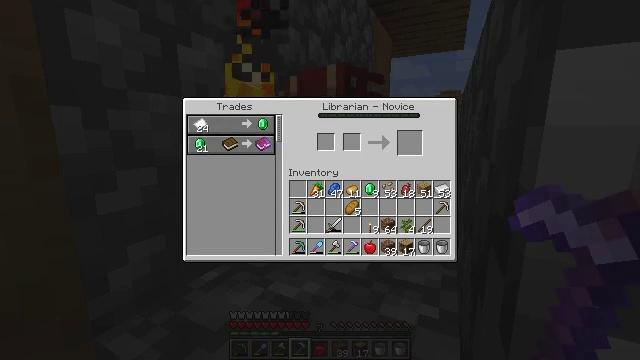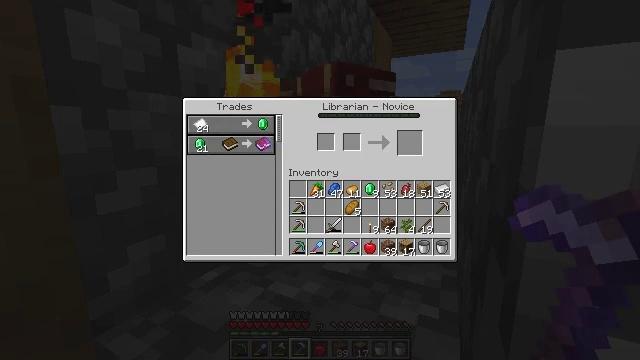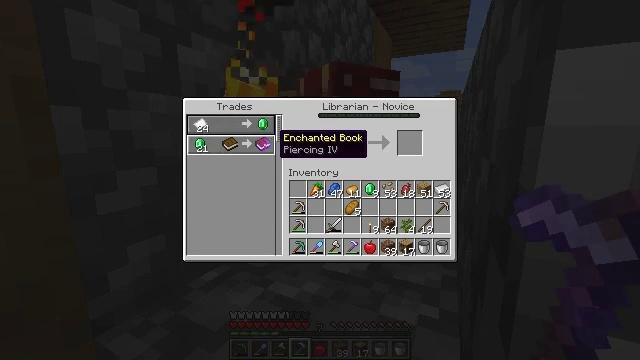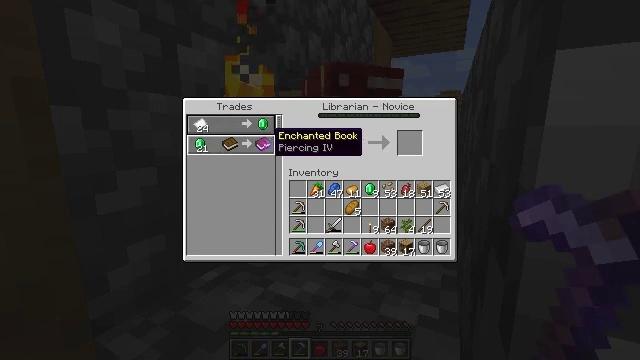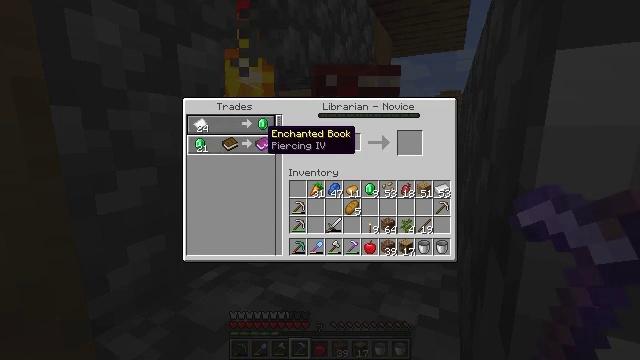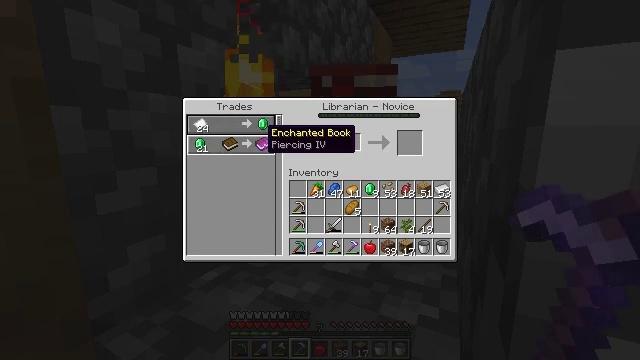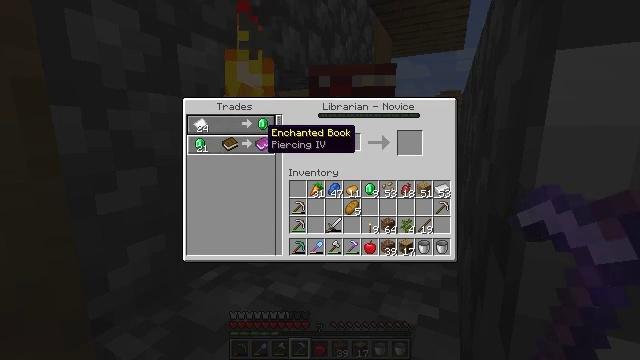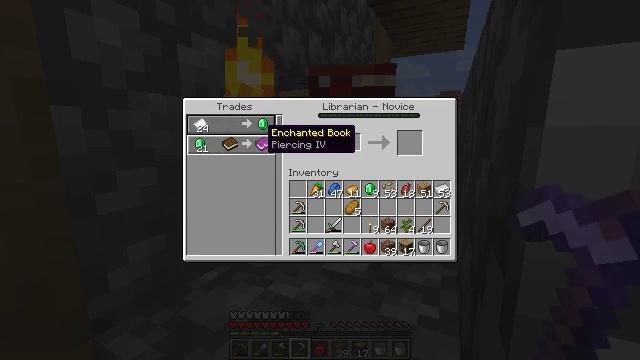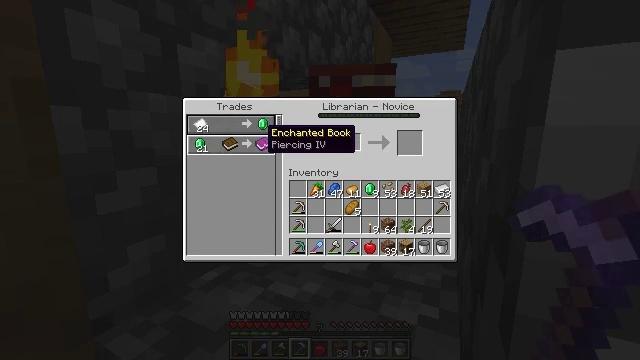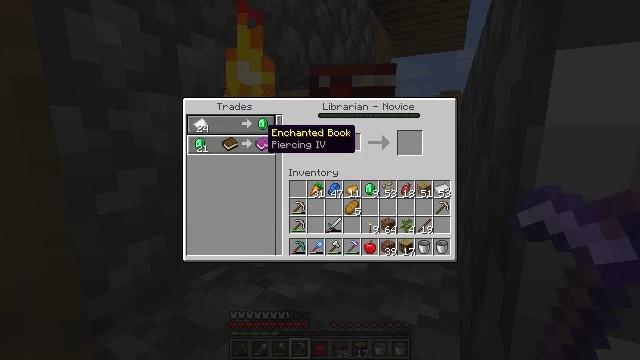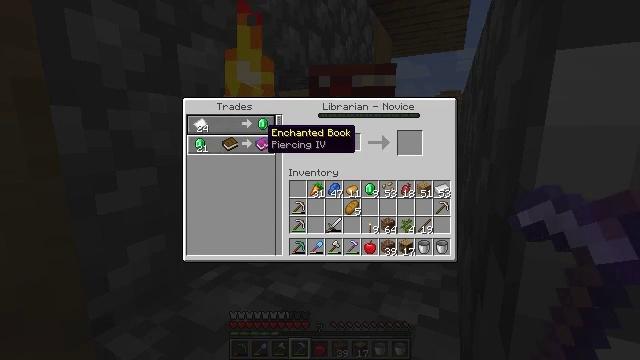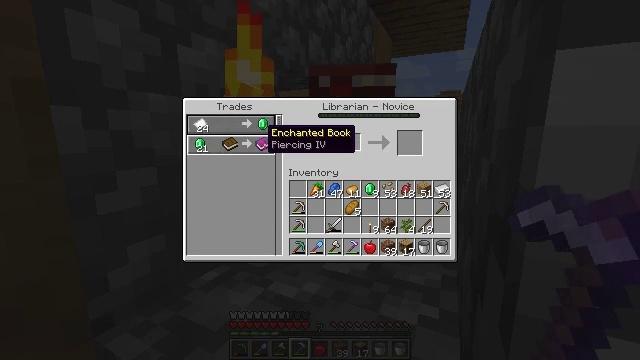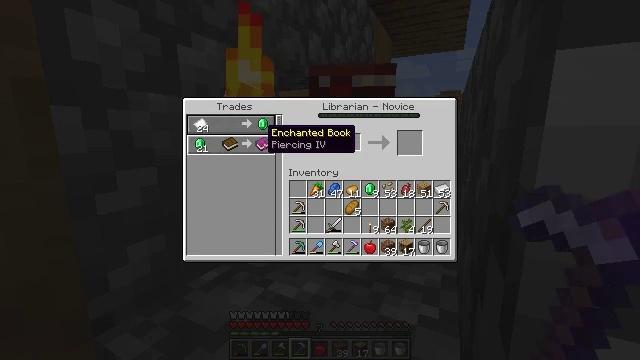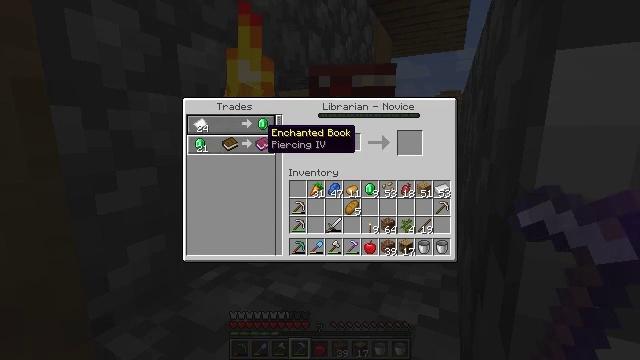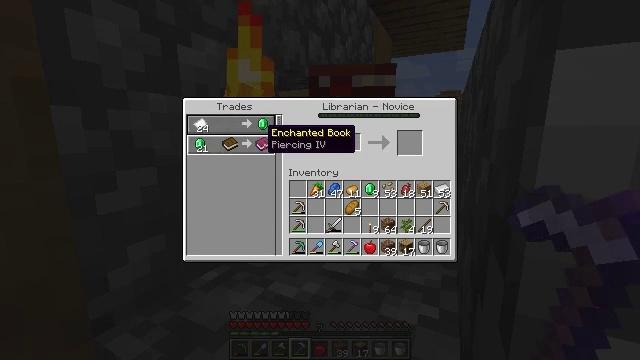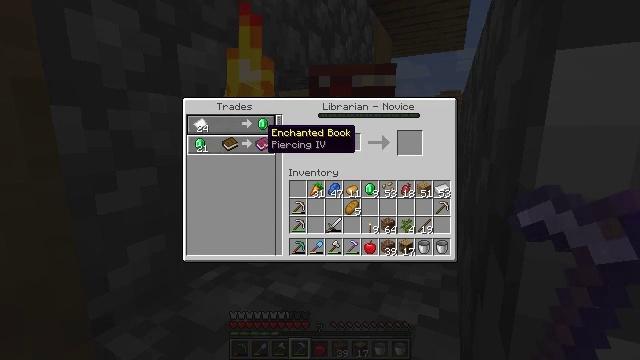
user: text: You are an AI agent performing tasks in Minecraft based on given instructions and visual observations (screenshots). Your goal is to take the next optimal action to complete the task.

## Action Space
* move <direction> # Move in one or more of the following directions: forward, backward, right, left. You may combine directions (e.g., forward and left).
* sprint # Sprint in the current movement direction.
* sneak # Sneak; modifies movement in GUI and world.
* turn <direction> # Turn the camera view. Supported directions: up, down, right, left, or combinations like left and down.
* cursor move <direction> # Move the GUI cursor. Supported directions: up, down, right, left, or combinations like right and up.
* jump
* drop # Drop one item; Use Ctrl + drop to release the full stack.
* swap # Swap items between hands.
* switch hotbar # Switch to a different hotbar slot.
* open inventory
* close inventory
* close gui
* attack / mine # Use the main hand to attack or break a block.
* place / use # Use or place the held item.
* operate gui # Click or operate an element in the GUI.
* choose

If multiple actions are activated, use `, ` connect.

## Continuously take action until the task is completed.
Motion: motion action
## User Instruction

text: Break the sugar cane.
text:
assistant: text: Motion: no_op
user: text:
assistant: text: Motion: cursor move left
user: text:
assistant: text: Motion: no_op
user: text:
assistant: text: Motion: no_op
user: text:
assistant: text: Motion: no_op
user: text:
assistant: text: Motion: no_op
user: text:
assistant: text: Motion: no_op
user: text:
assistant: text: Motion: no_op
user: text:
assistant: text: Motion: no_op
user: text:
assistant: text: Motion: no_op
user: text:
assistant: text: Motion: no_op
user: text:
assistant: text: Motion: no_op
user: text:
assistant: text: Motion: no_op
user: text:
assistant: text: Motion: no_op
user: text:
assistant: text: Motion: no_op
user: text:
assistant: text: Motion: no_op
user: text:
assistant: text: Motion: no_op
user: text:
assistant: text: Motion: no_op
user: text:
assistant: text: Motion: no_op
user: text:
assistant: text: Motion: no_op
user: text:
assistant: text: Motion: no_op
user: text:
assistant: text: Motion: no_op
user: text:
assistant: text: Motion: no_op
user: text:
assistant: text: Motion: no_op
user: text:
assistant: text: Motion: no_op
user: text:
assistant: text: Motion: no_op
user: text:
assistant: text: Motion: no_op
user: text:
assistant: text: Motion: no_op
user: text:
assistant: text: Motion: no_op
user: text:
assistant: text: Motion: no_op